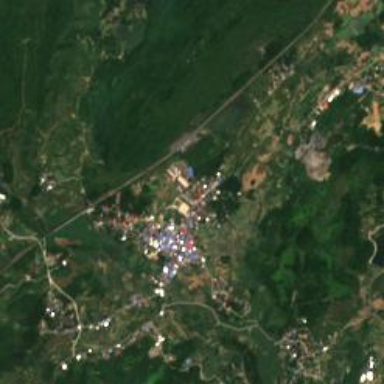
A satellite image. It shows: Township within town.